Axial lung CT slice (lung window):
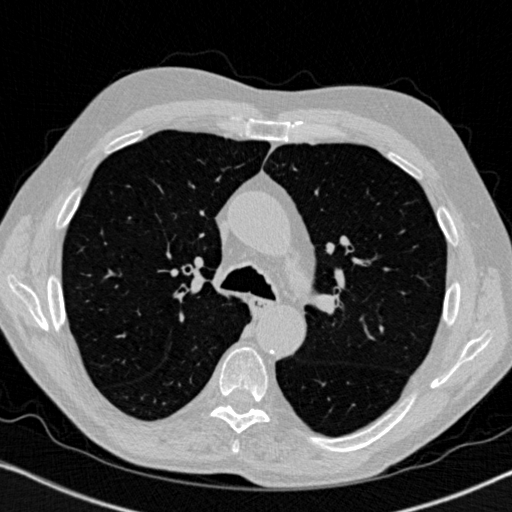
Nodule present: no